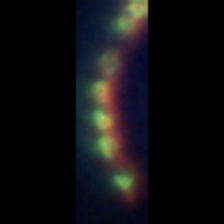
Taxon: Chaetoceros
Group: Diatoms